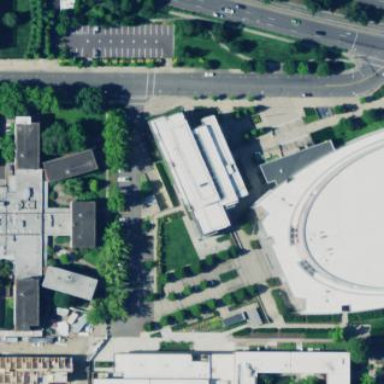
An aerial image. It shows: University building.